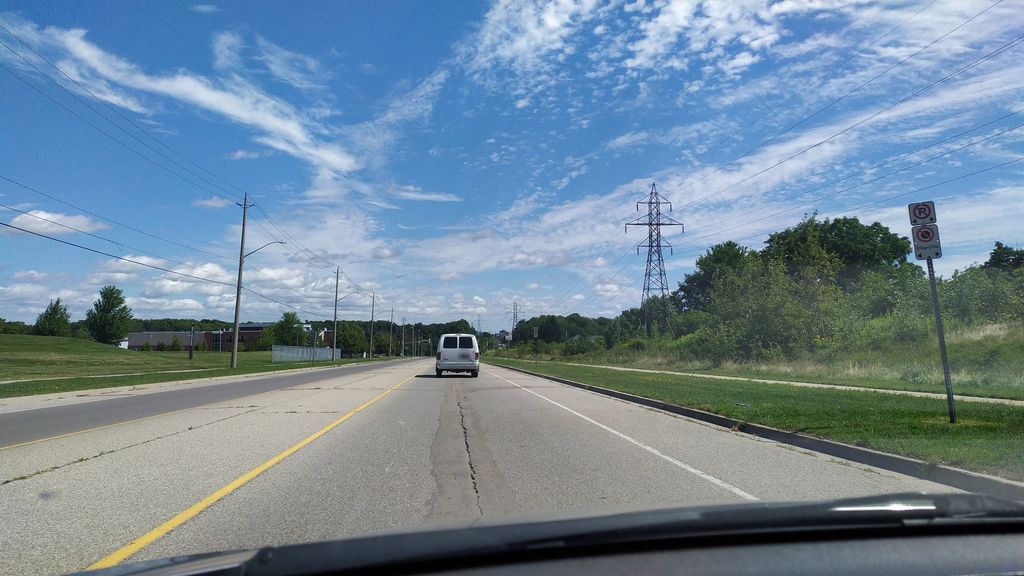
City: kitchener-waterloo